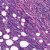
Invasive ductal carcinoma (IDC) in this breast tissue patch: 1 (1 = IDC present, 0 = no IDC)